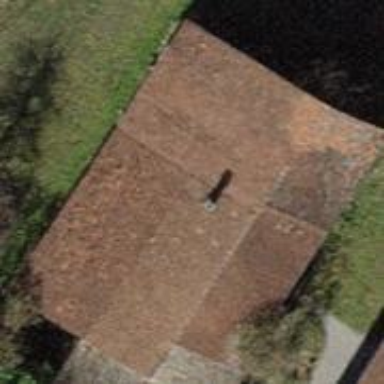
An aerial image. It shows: Shed.